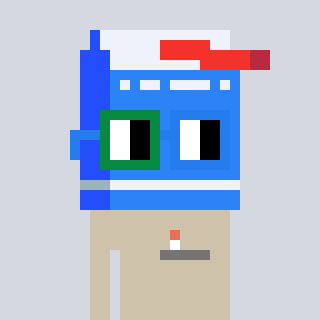
a pixel art character with square green and blue glasses, a milk-shaped head and a bege-colored body on a cool background